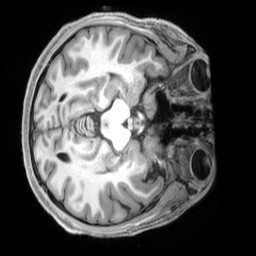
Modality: T1w
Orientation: axial
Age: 23
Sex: male
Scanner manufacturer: siemens
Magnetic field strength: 3 T
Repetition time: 2.3 s
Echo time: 0.00229 s